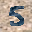
Label: 5